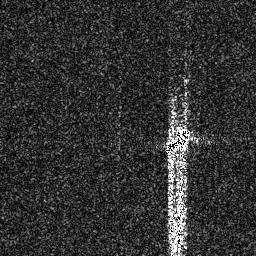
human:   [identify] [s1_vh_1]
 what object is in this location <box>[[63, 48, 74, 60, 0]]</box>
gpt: <ref>1 medium ship at the center</ref>